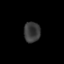
Tissue: prostate
Cell type: Myeloid cells
Senescence score: 0.7126
Nuclear area (px): 323
Mean DAPI intensity: 58